Field crop: maize
Growth stage: 2
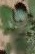
Species: chenopodium